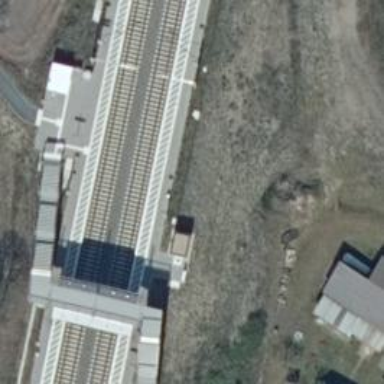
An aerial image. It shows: Platform edge at railway station.